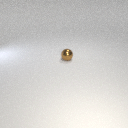
small brown metal sphere